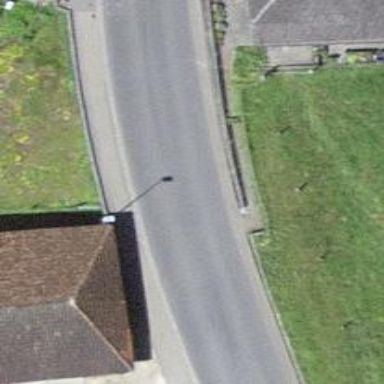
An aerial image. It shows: Tertiary road with asphalt surface and sidewalk on the left.